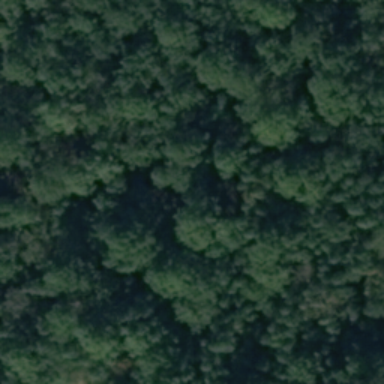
This is a dense forest with lots of dark green trees .